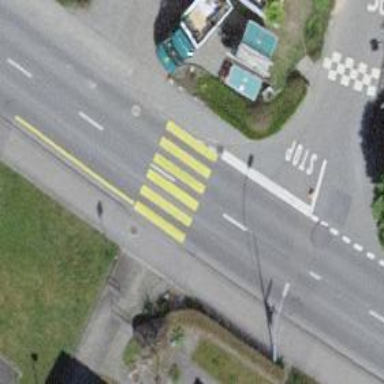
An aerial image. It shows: Kerb barrier.